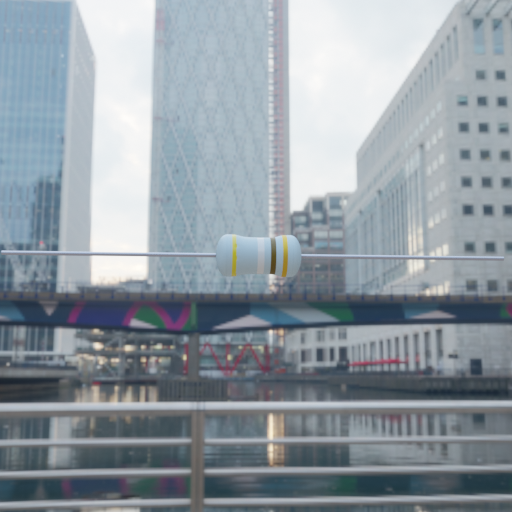
Resistor colour bands (in order): yellow, white, brown, gold